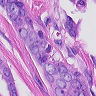
Metastatic tissue present: yes